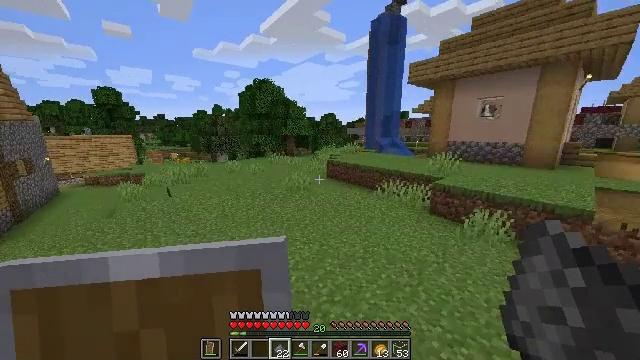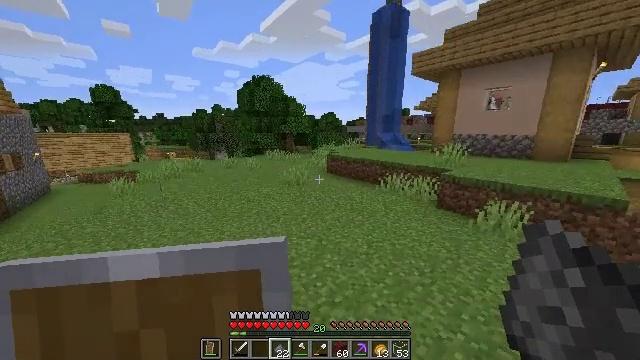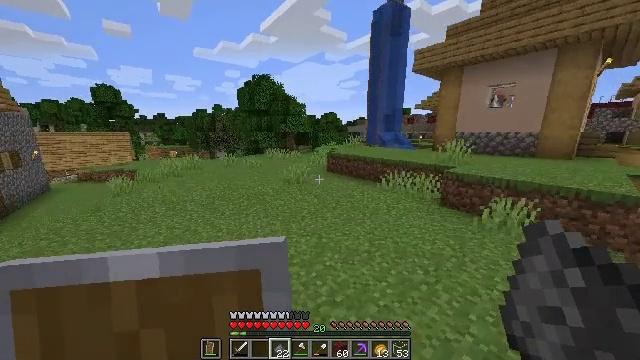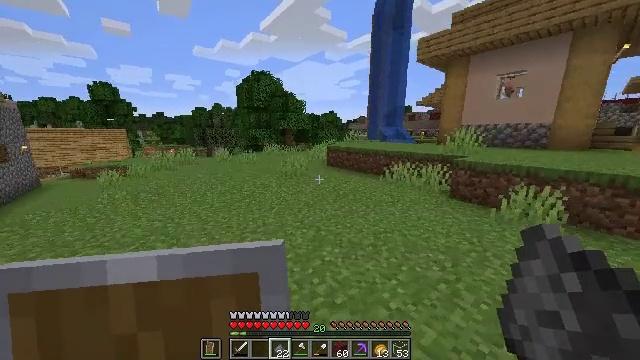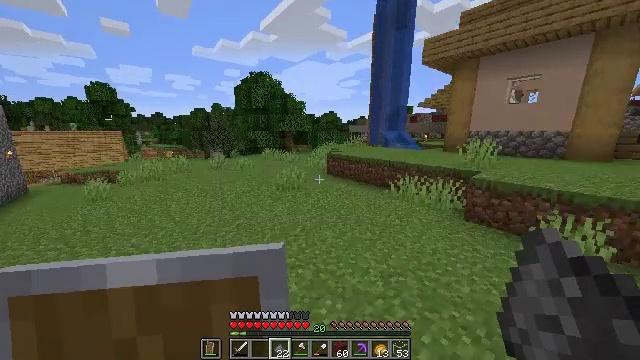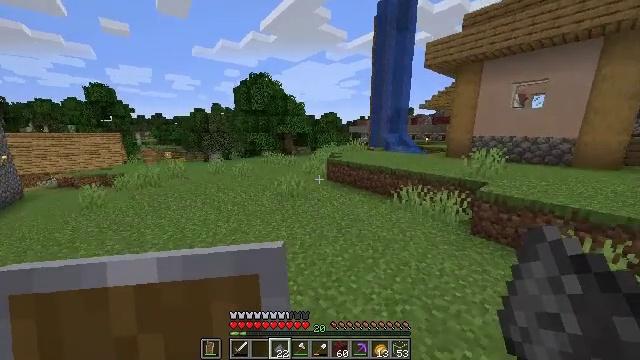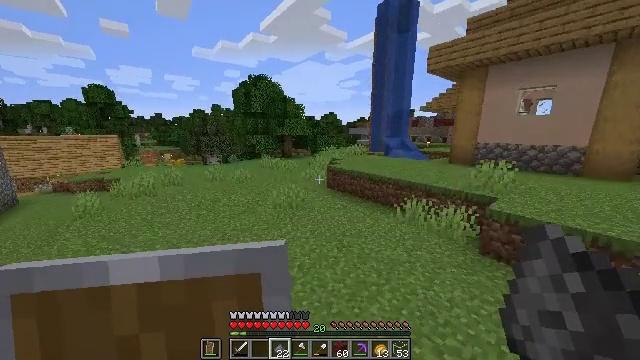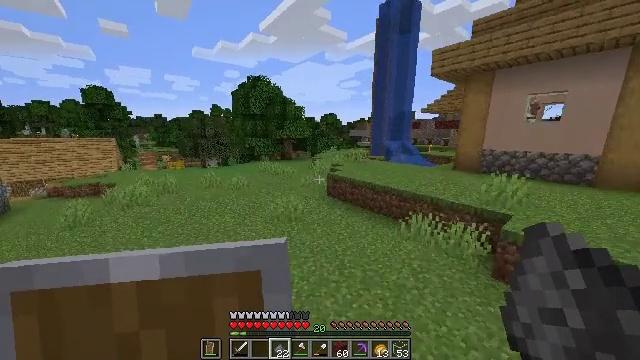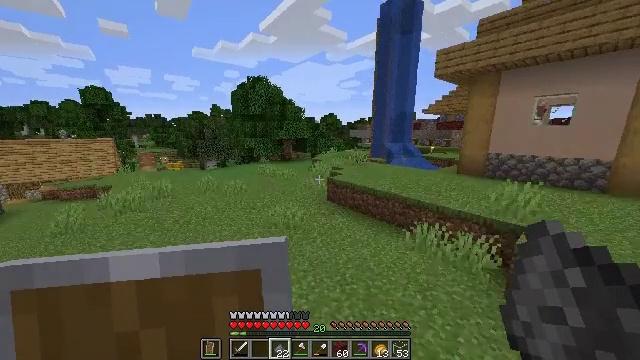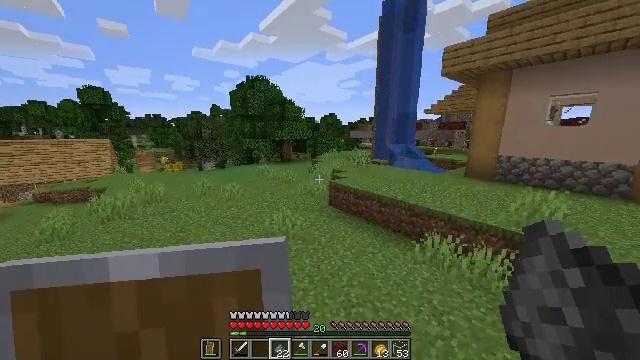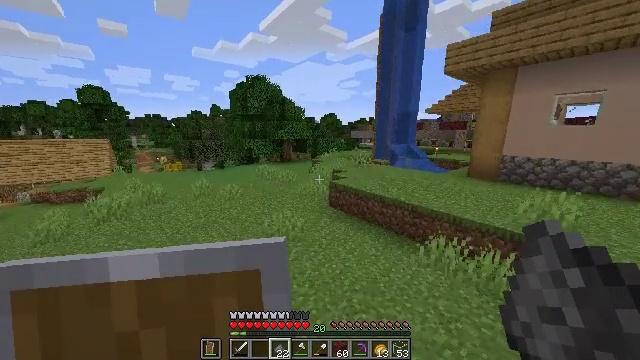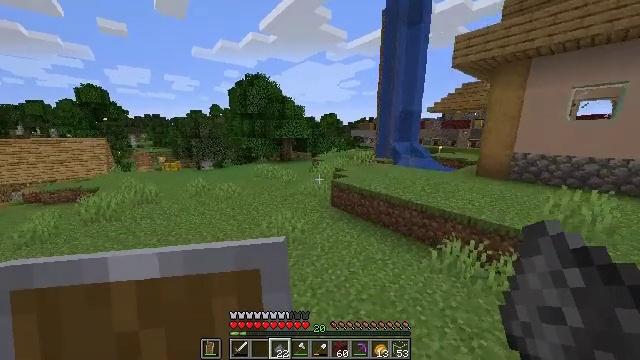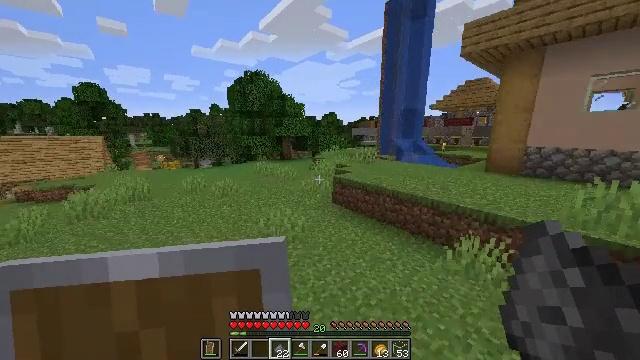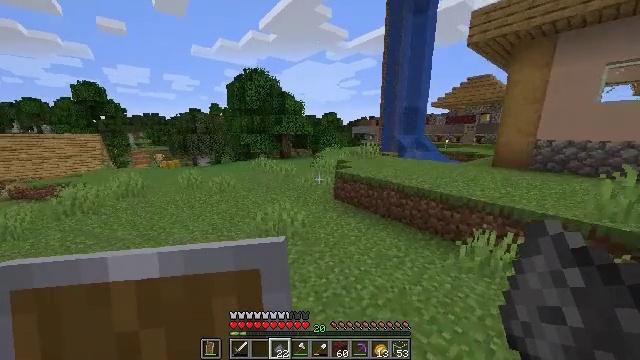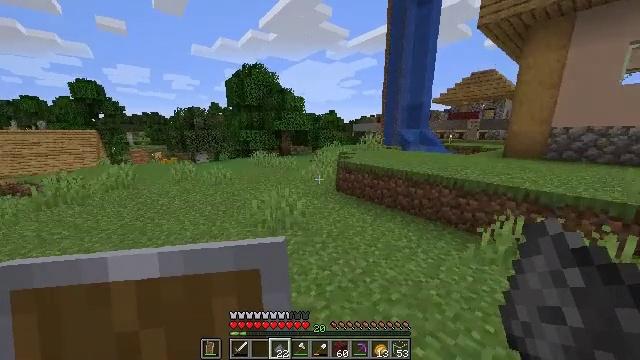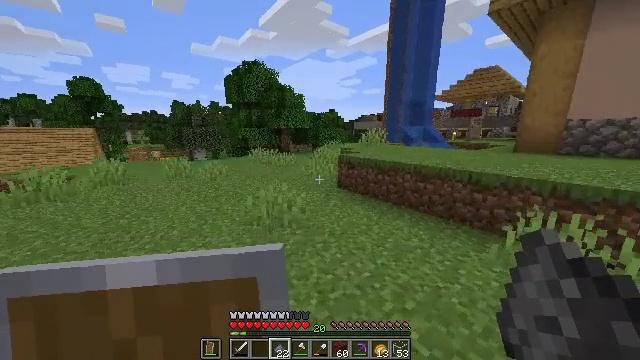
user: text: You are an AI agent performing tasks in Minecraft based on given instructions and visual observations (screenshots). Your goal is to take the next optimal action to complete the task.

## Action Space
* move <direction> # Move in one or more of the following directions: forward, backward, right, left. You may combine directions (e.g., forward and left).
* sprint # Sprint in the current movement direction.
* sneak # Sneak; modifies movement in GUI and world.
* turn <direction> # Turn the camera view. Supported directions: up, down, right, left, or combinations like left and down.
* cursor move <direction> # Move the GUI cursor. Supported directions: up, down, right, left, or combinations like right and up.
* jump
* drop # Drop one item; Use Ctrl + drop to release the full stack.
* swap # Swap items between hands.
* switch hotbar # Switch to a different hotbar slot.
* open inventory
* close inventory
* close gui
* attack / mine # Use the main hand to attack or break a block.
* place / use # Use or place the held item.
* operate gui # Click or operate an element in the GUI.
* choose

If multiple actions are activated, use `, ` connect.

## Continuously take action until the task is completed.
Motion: motion action
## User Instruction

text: Gather sand from the desert.
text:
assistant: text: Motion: move forward, jump
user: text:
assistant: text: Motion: move forward, jump
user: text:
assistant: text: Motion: move forward, jump
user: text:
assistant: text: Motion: move forward, jump
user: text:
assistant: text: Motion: move forward, jump
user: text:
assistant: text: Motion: move forward, jump
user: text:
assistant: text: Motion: move forward, jump
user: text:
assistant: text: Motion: move forward and move left, jump
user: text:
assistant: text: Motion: move forward and move left, jump
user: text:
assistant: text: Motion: move forward and move left, jump
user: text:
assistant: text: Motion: move forward, jump
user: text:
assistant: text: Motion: move forward, jump
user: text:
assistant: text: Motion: move forward, jump
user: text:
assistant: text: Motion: move forward, jump
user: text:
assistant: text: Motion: move forward, jump
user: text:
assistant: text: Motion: move forward, jump
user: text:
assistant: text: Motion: move forward, jump
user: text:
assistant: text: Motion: move forward, jump
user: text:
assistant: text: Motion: move forward, jump
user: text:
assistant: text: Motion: move forward, jump
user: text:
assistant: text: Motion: move forward, jump
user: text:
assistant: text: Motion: move forward, jump
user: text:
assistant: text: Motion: move forward, jump
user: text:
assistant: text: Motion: move forward, jump
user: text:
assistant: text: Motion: move forward, jump
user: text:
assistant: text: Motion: move forward, jump
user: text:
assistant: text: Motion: move forward, jump
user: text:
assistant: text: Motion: move forward and move left, jump
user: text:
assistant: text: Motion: move forward and move left, jump
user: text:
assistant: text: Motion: move forward and move left, jump